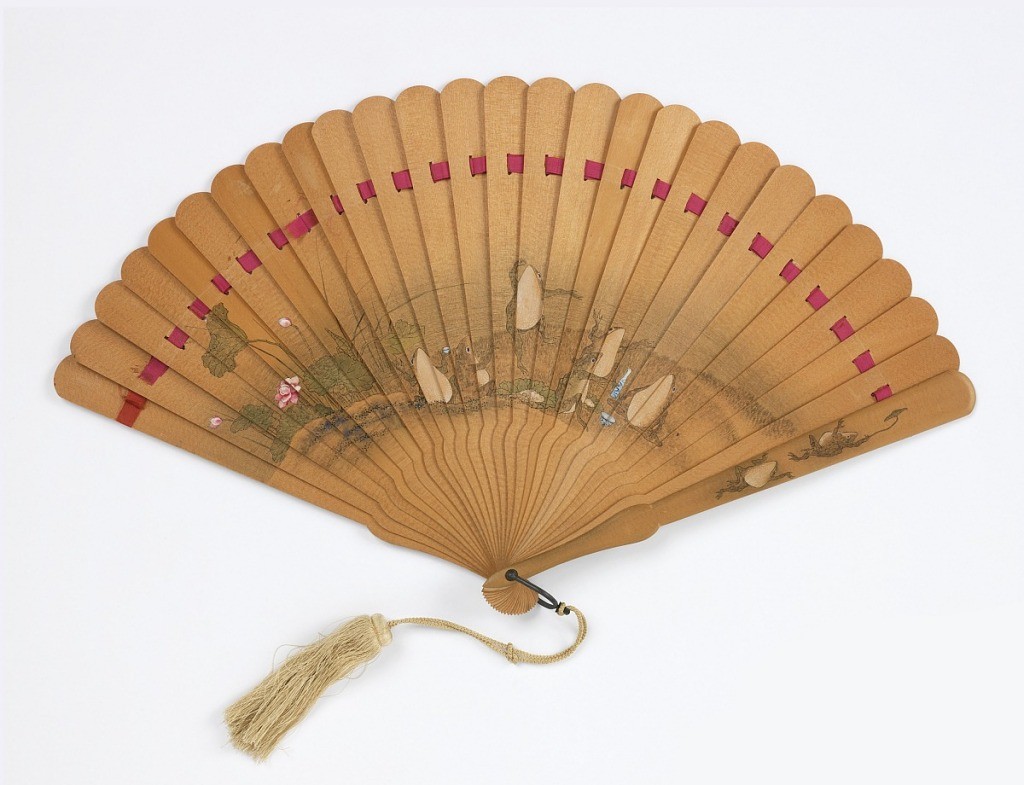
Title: Brisé fan
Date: late 19th century
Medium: Painted wood sticks, silk tassel
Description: Brisé fan of painted, unvarnished wood. Obverse has a design of dancing frogs with blue and white porcelain. Reverse shows bamboo trees with a bird and dragonfly. Beige tassel.